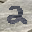
Label: 2